Question: I've started a new project in 'C#' and for that I decided to "spoil" my self and upgrading to VS 2013 from 2010 .
I've just started with a vary simple from application
'''
using System;
using System.Collections.Generic;
using System.Linq;
using System.Threading.Tasks;
using System.Windows.Forms;
namespace WindowsFormsApplication2
{
static class Program
{
/// <summary>
/// The main entry point for the application.
/// </summary>
[STAThread]
static void Main()
{
Application.EnableVisualStyles();
Application.SetCompatibleTextRenderingDefault(false);
Application.Run(new Form1());
}
}
}
'''
and this is the Form code, again vary basic.
'''
using System;
using System.Collections.Generic;
using System.ComponentModel;
using System.Data;
using System.Drawing;
using System.Linq;
using System.Text;
using System.Threading.Tasks;
using System.Windows.Forms;
namespace WindowsFormsApplication2
{
public partial class Form1 : Form
{
public Form1()
{
InitializeComponent();
//RndColor();
}
public void RndColor()
{
Random randomGen = new Random();
KnownColor[] names = (KnownColor[])Enum.GetValues(typeof(KnownColor));
KnownColor randomColorName = names[randomGen.Next(names.Length)];
Color randomColor = Color.FromKnownColor(randomColorName);
TestingBut.BackColor = randomColor;
}
private void TestingBut_Click(object sender, EventArgs e)
{
//Task NewTask = new Task()
//Control Ctrl = new (Control(sender));
RndColor();
if (TestingChk.Checked)
{
ScrnMain.AppendText("Test Me");
}
}
}
}
'''
now comes to issue, after pushing build
I push start and get this problem : multiple Froms are opened and the VS crushes
picture of the crash:

Please help me! I've googled the crap out of it and can't find nothing. Thank you in advance !
P.S
lA mgyb == not responding in Hebrew
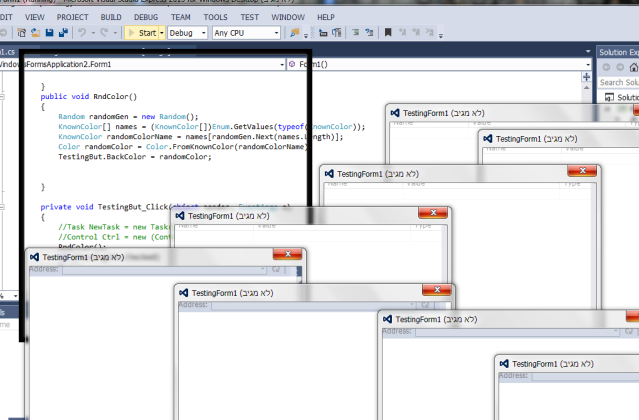
Answer: problem was multiple visual installation from different version (2008 , 2012 ..)
just erased them , and now all working well